Chest X-ray. View position: AP
Patient age: 51
Patient sex: M
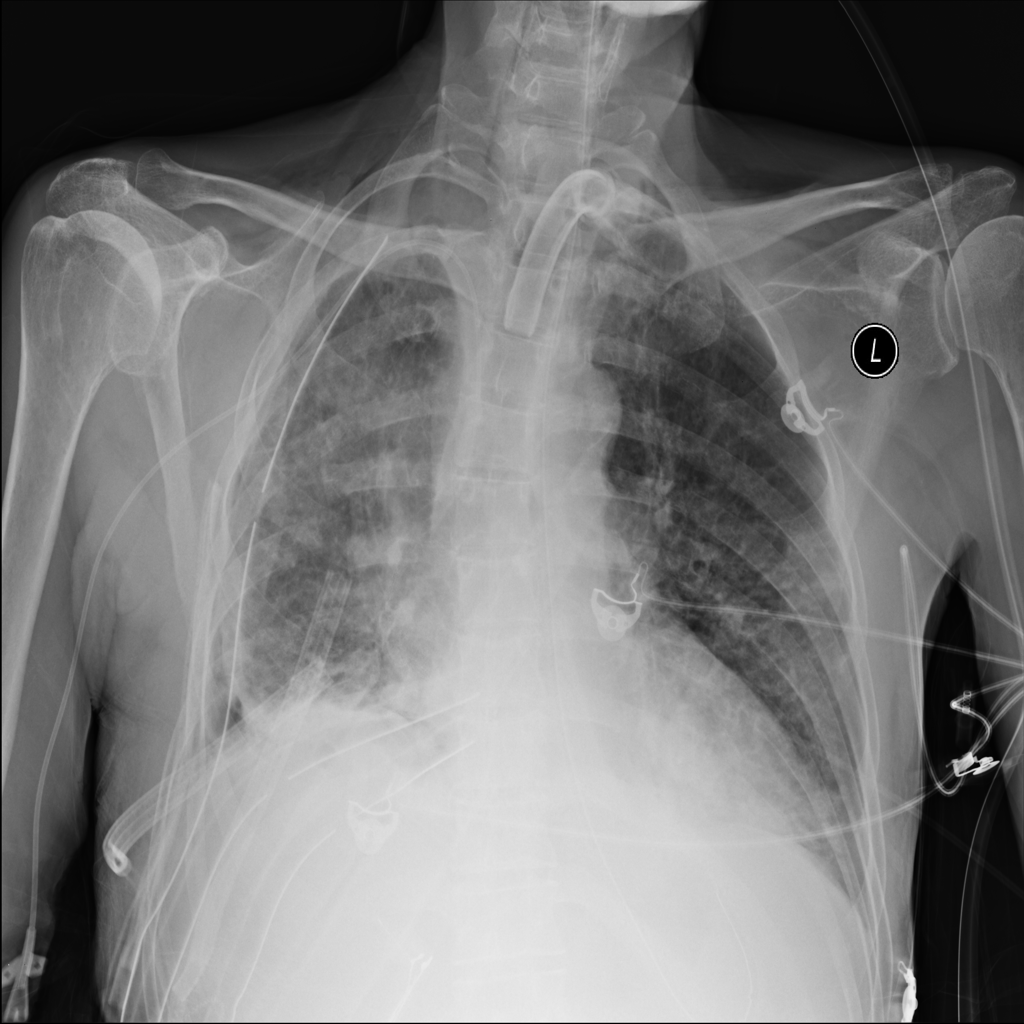
Finding: Pneumothorax